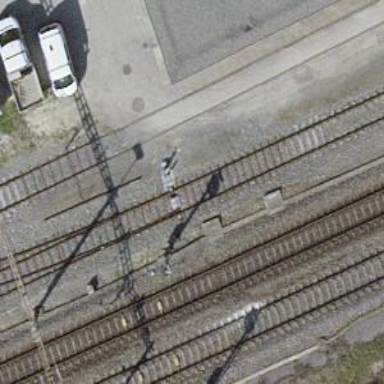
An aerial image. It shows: Railway switch.